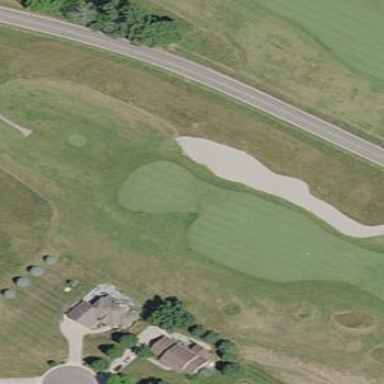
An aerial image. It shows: Sandy area is golf bunker.